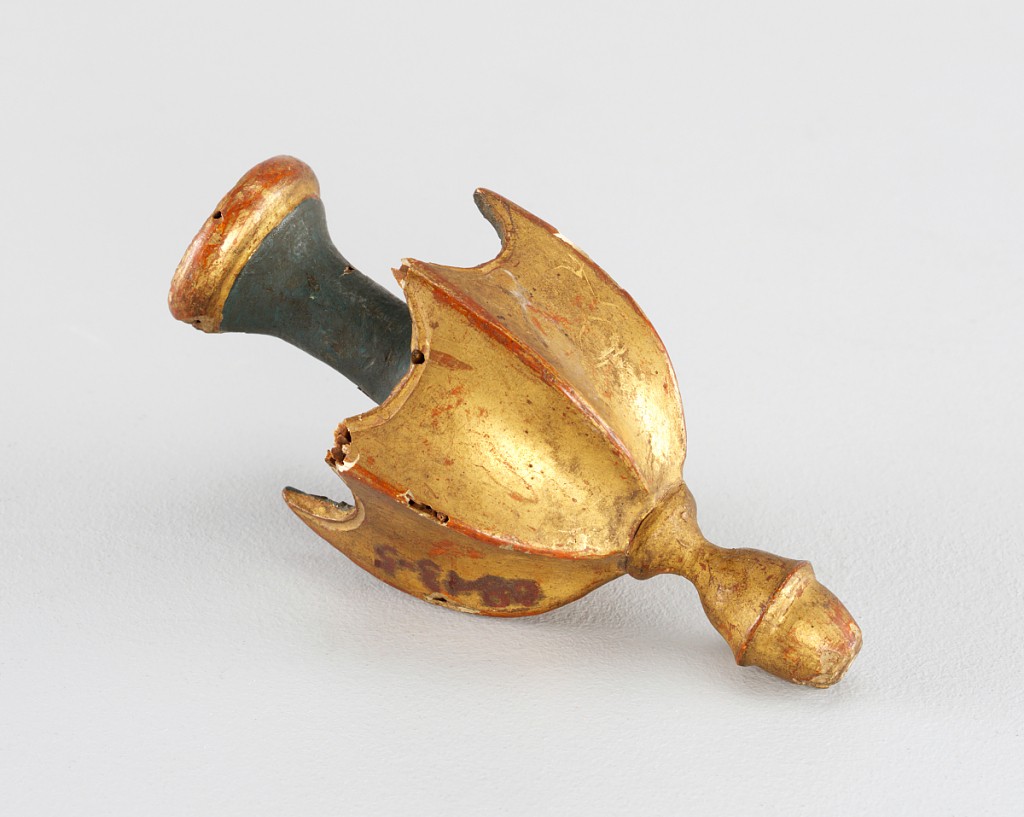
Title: Pendant
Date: possibly late 18th century
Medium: wood, painted and gilded
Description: fragment